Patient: sex M, age 66
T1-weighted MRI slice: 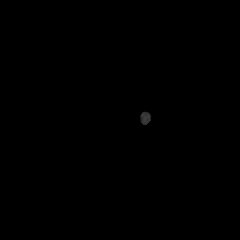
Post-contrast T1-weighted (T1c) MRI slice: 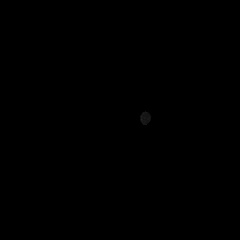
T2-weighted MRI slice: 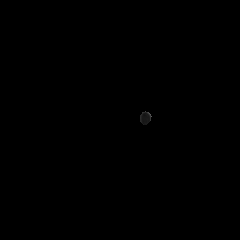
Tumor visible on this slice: no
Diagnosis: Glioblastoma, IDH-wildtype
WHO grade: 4